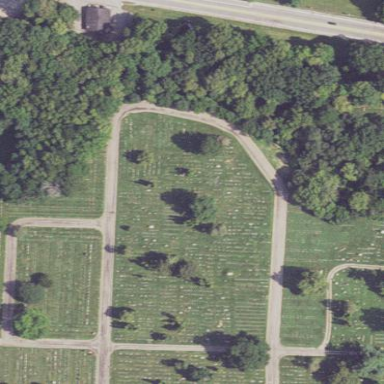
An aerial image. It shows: Cemetery.